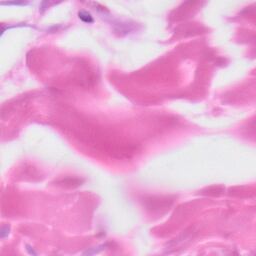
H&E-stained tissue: Skin